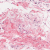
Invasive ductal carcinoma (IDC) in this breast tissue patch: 1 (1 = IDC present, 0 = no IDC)